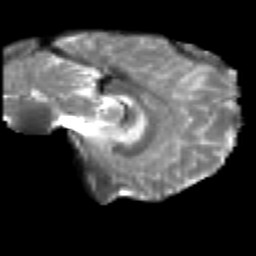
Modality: T2w
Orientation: sagittal
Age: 27
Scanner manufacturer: siemens
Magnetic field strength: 3 T
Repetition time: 2.2 s
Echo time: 0.084 s